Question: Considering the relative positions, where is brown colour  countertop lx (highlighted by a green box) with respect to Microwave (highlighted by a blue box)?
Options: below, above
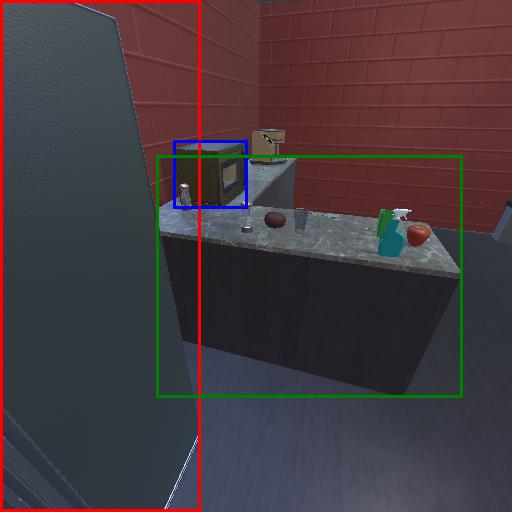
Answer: below